Question: Count the number of objects in the diagram.
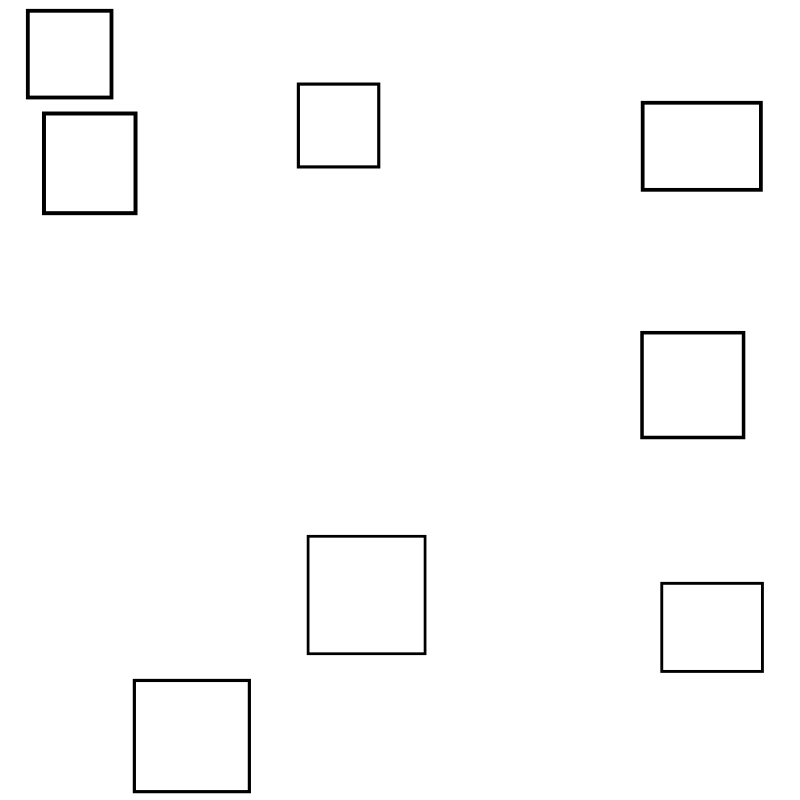
Answer: 8